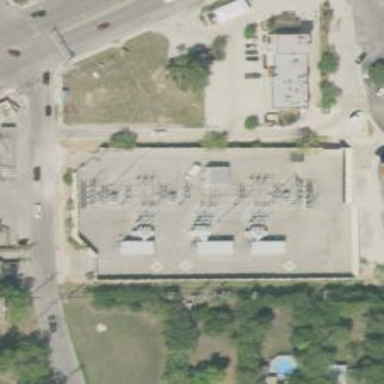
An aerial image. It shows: Switch used for power control.